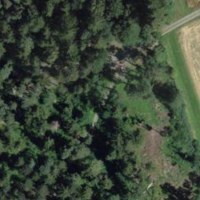
EUNIS habitat code: 43
Species observed at this site:
Tussilago farfara